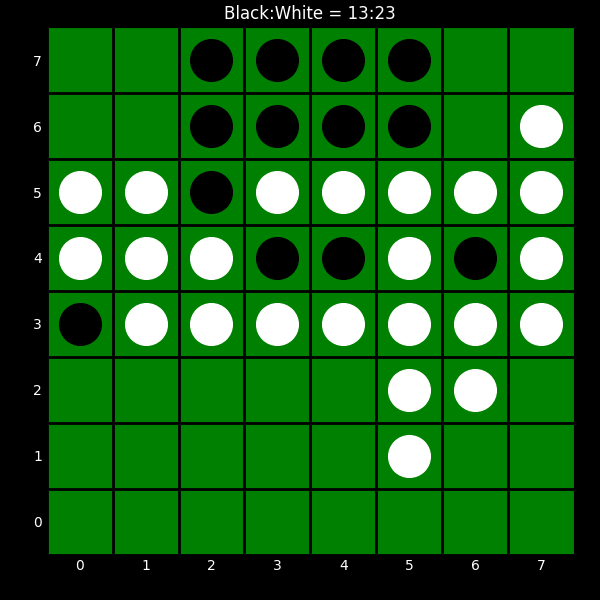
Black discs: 13
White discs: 23